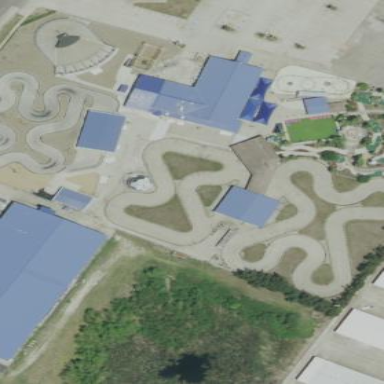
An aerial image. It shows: Karting raceway for sports enthusiasts.